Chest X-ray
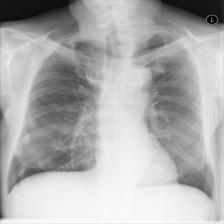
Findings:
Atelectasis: negative
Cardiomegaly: negative
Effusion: negative
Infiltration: negative
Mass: negative
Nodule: negative
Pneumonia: negative
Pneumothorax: negative
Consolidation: negative
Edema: negative
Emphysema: negative
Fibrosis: negative
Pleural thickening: negative
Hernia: negative